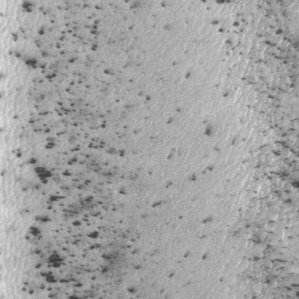
Label: frost